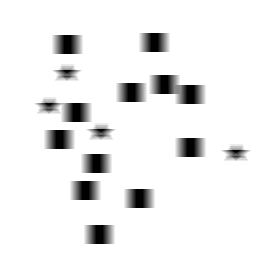
Squares: 12
Triangles: 0
Stars: 4
Total shapes: 16